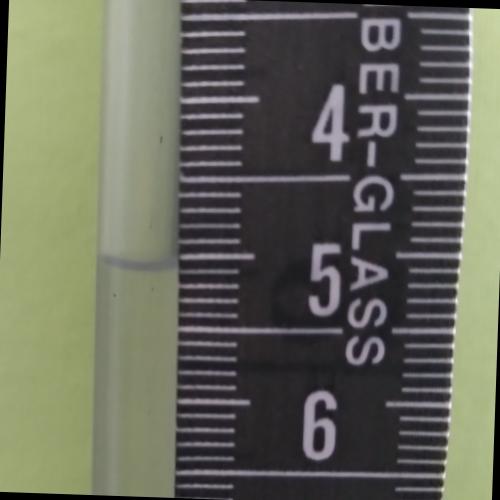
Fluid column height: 5.1 cm